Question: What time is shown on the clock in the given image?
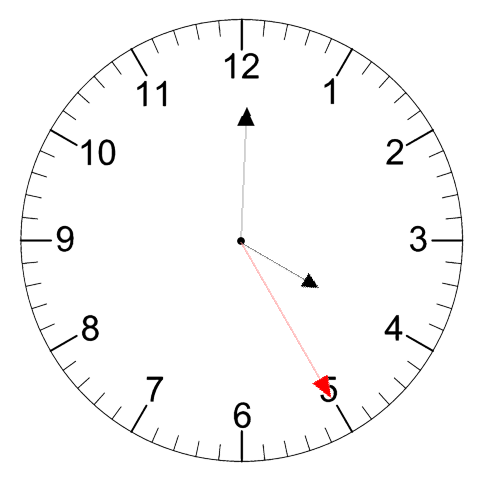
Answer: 04:00:25